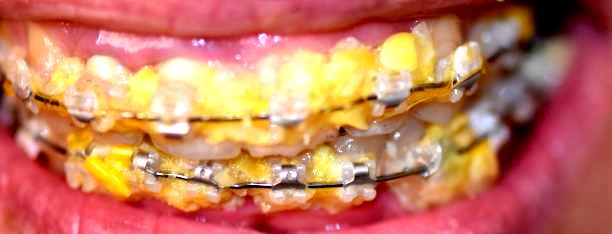
Condition: Calculus